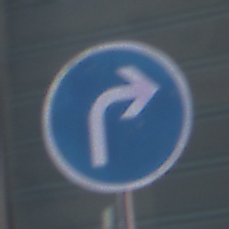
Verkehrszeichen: VorgeschriebeneFahrtrichtungRechts
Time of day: MorningAfternoon
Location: Outdoor (Urban)
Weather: PartlyCloudy
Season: NotSpecified
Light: Natural